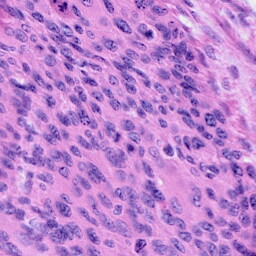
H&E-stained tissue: Cervix